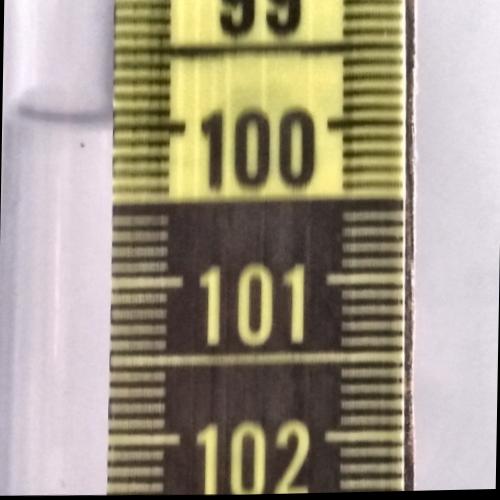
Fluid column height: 99.9 cm